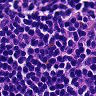
Metastatic tissue present: no